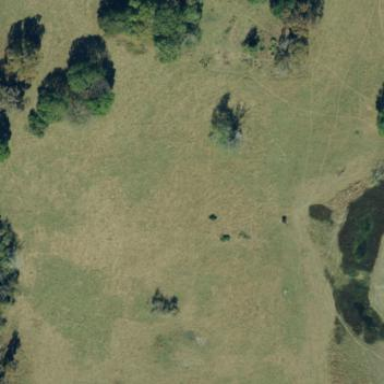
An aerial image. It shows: Pasture covered in meadow.